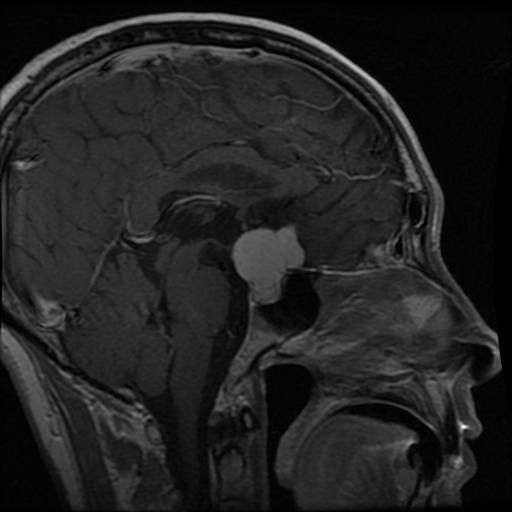
Label: meningioma